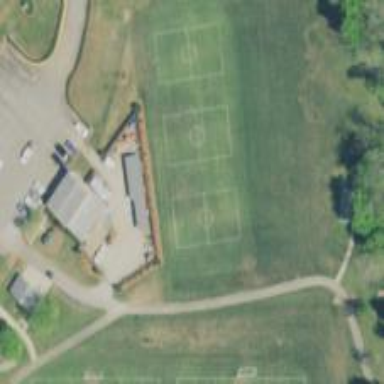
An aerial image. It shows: Soccer pitch for leisure land activities.